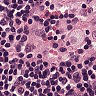
Metastatic tissue present: no